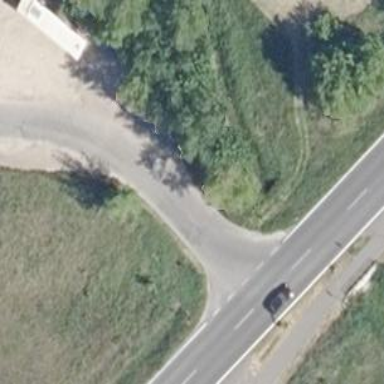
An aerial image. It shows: Unclassified road with asphalt surface and no sidewalk.